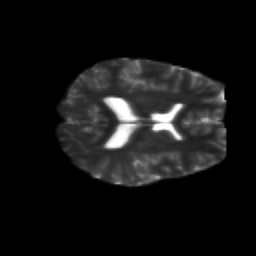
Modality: T2w
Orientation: axial
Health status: healthy
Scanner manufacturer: siemens
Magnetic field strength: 3 T
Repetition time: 12 s
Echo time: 0.092 s